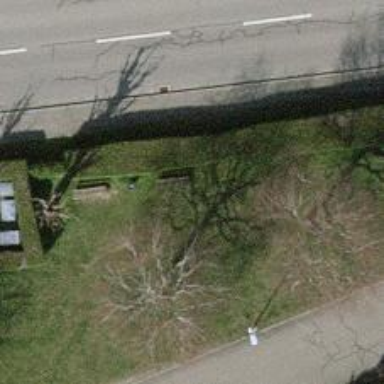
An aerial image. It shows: Bench.